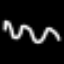
Label: squiggle